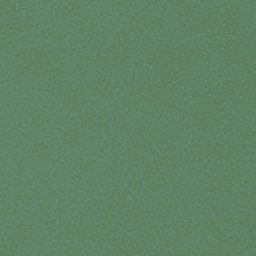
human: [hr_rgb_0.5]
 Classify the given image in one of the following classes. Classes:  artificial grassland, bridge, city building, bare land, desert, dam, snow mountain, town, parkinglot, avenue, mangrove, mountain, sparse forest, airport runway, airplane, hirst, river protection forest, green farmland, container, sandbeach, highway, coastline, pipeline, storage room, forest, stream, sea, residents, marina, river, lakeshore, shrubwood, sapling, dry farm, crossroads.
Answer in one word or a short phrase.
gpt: sea